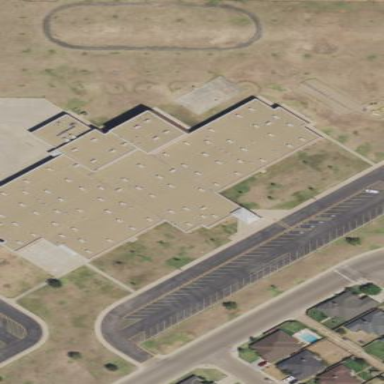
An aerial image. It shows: School.